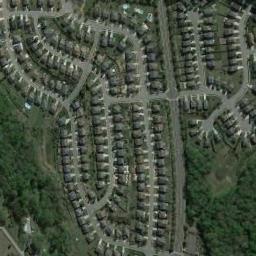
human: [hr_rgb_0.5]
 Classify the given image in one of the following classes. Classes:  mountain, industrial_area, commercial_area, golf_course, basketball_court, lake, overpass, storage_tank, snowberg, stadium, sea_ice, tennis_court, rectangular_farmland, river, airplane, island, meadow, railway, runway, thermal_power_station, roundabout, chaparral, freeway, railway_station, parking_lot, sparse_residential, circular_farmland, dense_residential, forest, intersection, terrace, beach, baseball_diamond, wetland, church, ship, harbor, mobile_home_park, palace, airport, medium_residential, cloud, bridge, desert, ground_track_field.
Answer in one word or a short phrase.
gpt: dense_residential